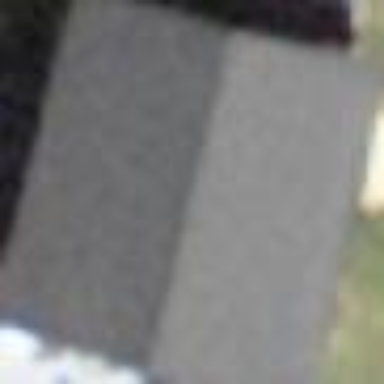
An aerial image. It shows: Gabled barn with sloped roof.